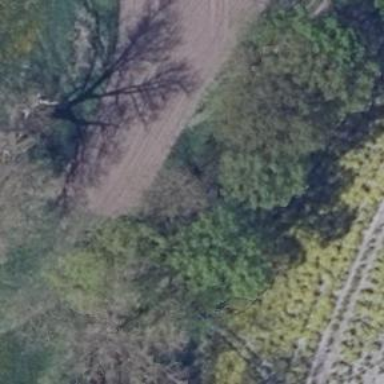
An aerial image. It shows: Row of trees in natural setting.